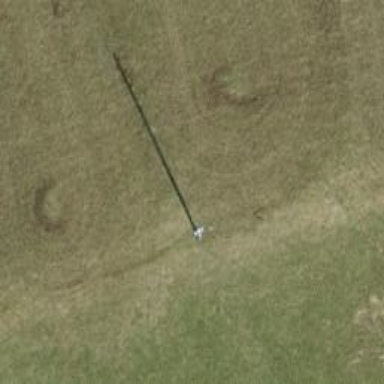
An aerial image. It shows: Minor power line.